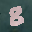
Label: 8